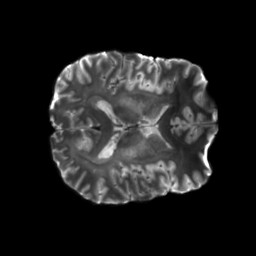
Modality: T2w
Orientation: axial
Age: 27
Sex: male
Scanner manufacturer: siemens
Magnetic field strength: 6.98 T
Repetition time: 7.08 s
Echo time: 0.0756 s